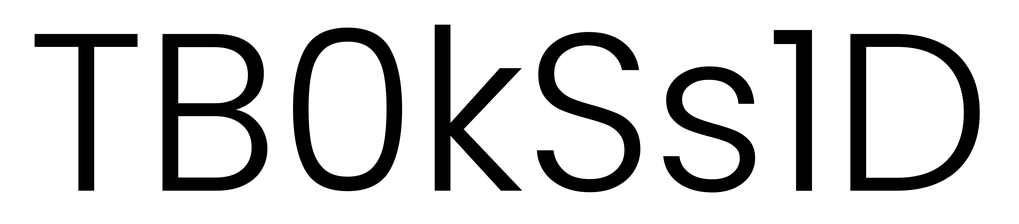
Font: Poppins-Light